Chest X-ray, AP view. Patient: 17 years old, sex M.
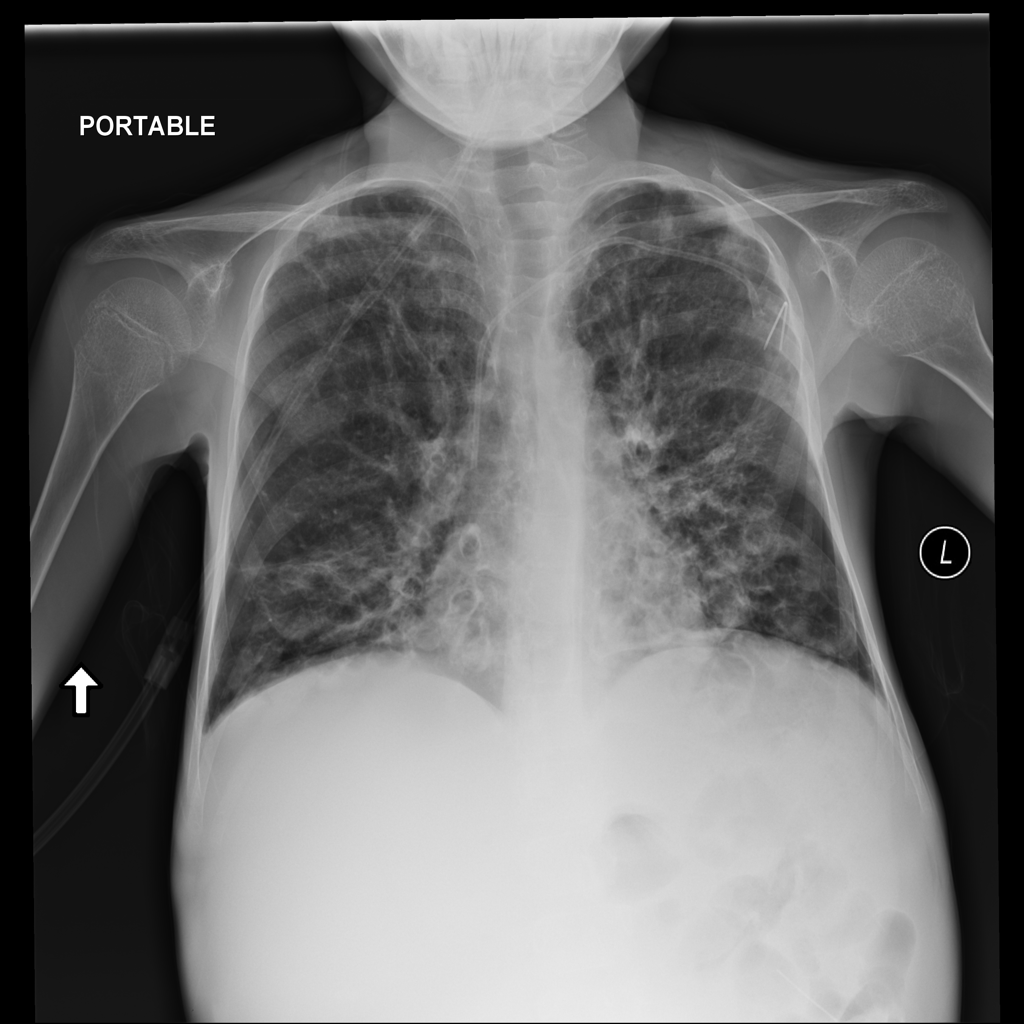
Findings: No Finding